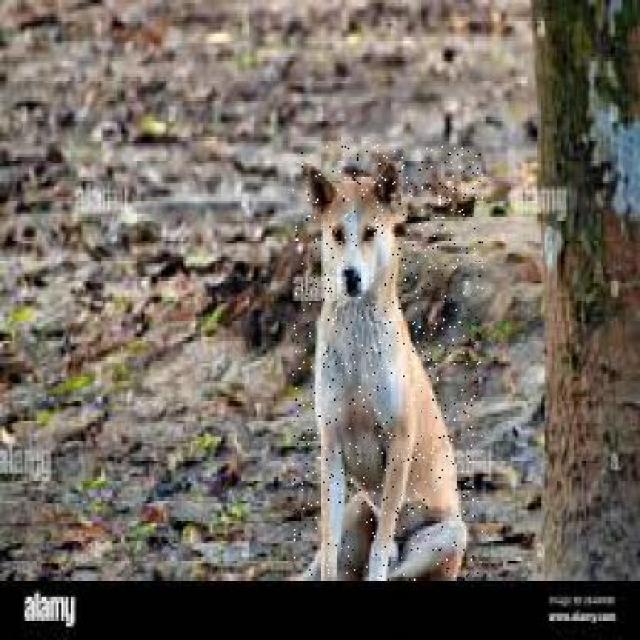
Healthy canine skin — no visible lesions, inflammation, or abnormalities. The skin and coat appear normal.